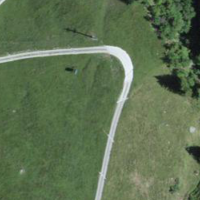
EUNIS habitat code: 24
Species observed at this site:
Sorbus aucuparia